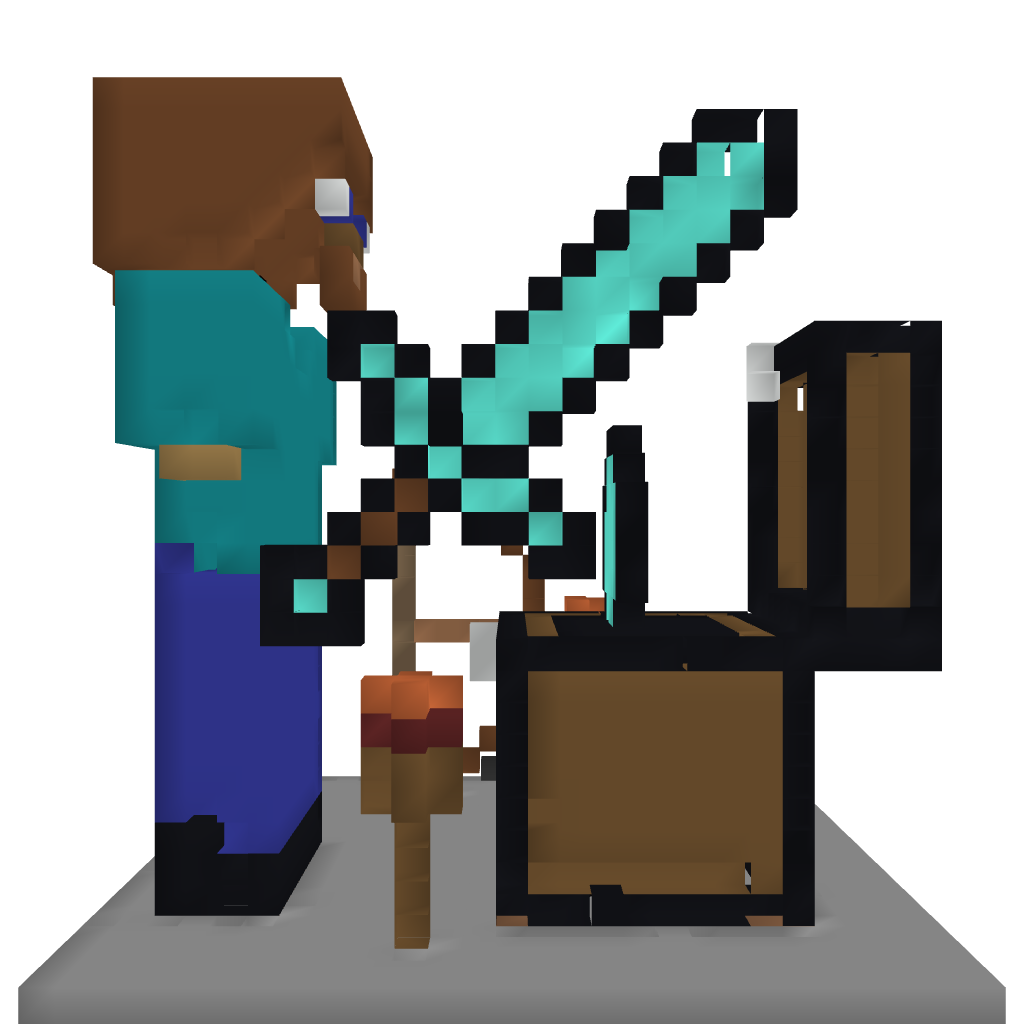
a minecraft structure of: Steve Holding a Sword [FIXED*]